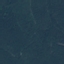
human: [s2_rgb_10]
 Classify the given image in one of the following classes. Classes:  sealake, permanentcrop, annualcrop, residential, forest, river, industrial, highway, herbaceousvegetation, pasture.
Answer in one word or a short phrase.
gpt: Forest